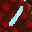
Label: 1